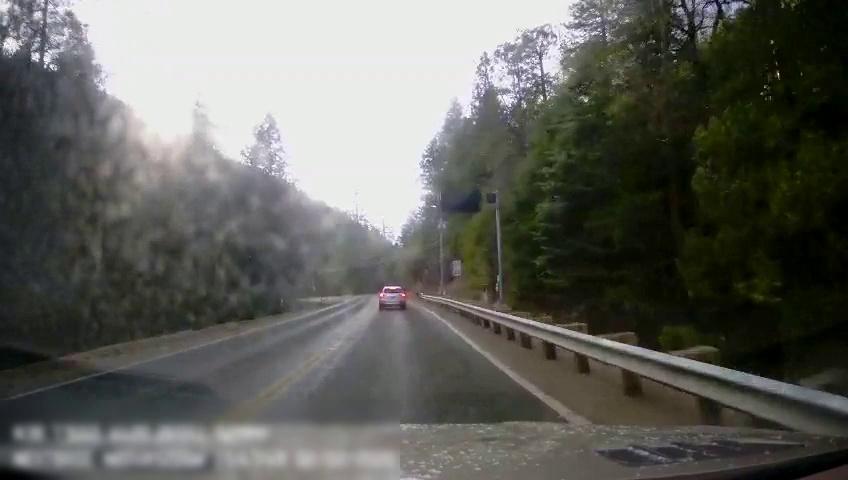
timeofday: Day
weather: Sunny
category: Drivable Space
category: Vehicles | Car
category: Lanes | Opposite Lane
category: Lanes | Current Lane
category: Lanes | Current Lane
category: Lanes | Current Lane
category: Traffic | Signs